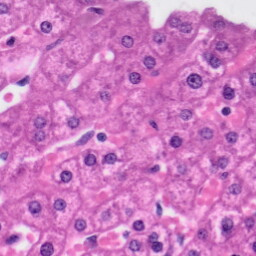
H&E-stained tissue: Liver